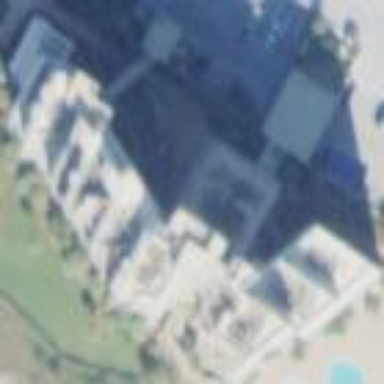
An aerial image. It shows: Apartment building designed for tourism.